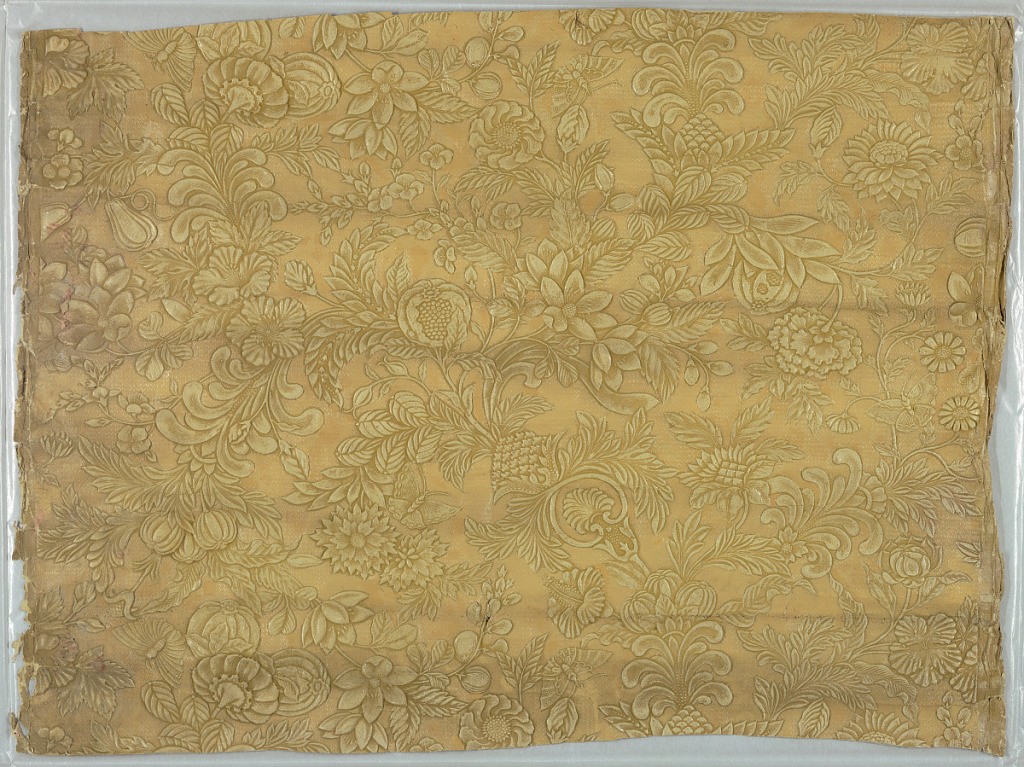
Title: Sidewall
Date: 1875–99
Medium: Block-printed paper, embossed, hand-rubbed oil finish
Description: Imitation leather. Stylized floral and foliate design with scattered butterflies. Heavily embossed to imitate tooled leather. Printed in ivory and ecru.